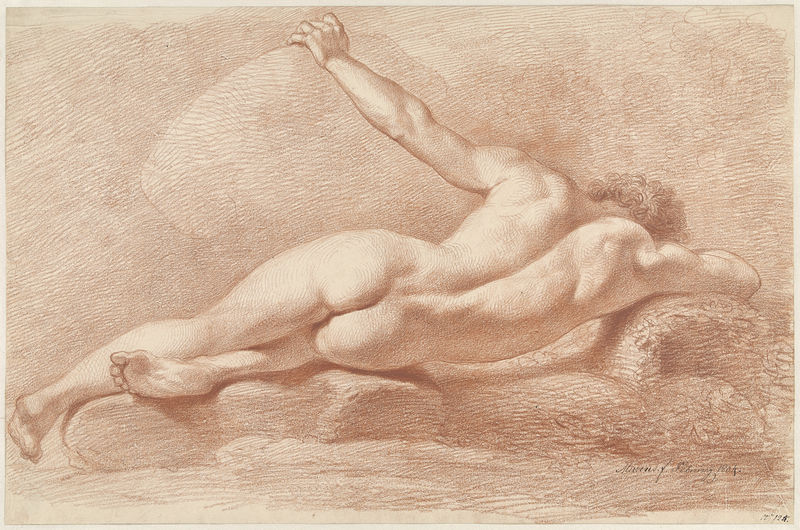
Titel: Liggend mannelijk naakt, op de rug gezien
Künstler: Jacob Ernst Marcus
Standort: Amsterdam
Institution: Rijksmuseum
Schlagwörter: homme, dos, pose, bicolore, nu, nuae, unicolore